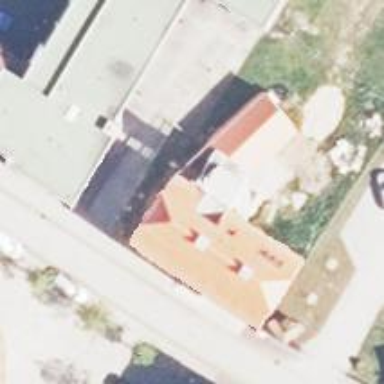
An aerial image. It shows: Kindergarten building.